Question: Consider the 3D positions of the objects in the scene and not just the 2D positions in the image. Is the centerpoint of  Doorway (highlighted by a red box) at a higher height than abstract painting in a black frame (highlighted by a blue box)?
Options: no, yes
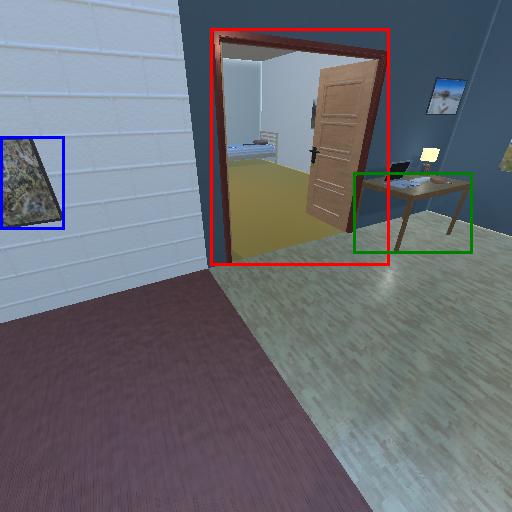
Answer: no